Question: I need to create a Custom dataGrid DataGridTextColumn like the sketch below:

The Red rectangles are TextBox and are used to search within the column.
so far i have implemented a datagrid like this (simplify Version):
'''
<DataGrid x:Name="CompassLogDataGrid"
Grid.Row="1"
Style="{DynamicResource ResourceKey=DataGridStyle}"
IsTextSearchEnabled="True">
<DataGrid.Columns>
<DataGridTextColumn CellStyle="{StaticResource IdCell}"
x:Name="ID"
Header="ID"
Foreground="Black"
Binding="{Binding ID}"
DisplayIndex="0" />
<DataGridTextColumn x:Name="DateGTC"
Header="Date"
Binding="{Binding DateString}"
CellStyle="{StaticResource DateGTCCell}" />
</DataGrid.Columns
</DataGrid
'''
I have no idea how to create those textBoxes. Any clue would be appreciate it
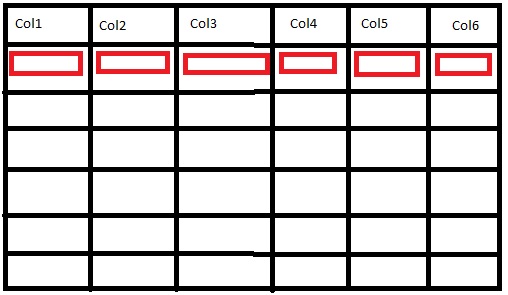
Answer: 'DataGridTemplateColumn' is what you are looking for. You can customize the template as per your need -
'''
<DataGrid>
<DataGrid.Columns>
<DataGridTemplateColumn>
<DataGridTemplateColumn.CellTemplate>
<DataTemplate>
<TextBox BorderBrush="Red" BorderThickness="3" Margin="5"/>
</DataTemplate>
</DataGridTemplateColumn.CellTemplate>
</DataGridTemplateColumn>
</DataGrid.Columns>
</DataGrid>
'''
With sample 'ItemsSource' it gives this look -

In case you want to customize the header, you need to provide 'HeaderTemplate' for your column like this -
'''
<DataGrid>
<DataGrid.Columns>
<DataGridTextColumn Binding="{Binding Name}"
Header="{Binding HeaderName}">
<DataGridTextColumn.HeaderTemplate>
<DataTemplate>
<StackPanel>
<TextBlock Text="{Binding Content, RelativeSource=
{RelativeSource Mode=TemplatedParent}}"
Margin="5"/>
<TextBox BorderBrush="Red" BorderThickness="3"
Width="50" Margin="5"/>
</StackPanel>
</DataTemplate>
</DataGridTextColumn.HeaderTemplate>
</DataGridTextColumn>
</DataGrid.Columns>
</DataGrid>
'''
Here's the look -